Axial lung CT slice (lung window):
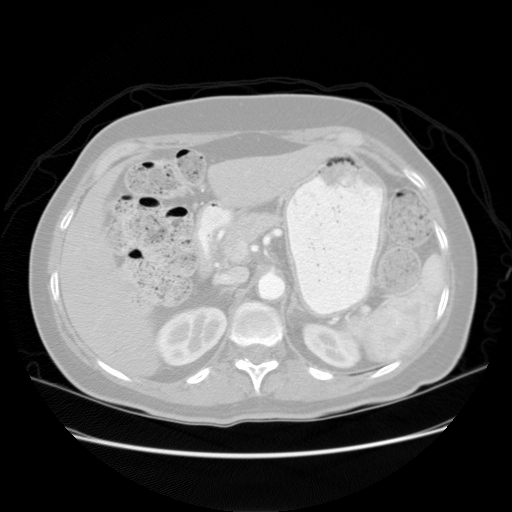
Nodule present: no